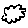
Label: cloud